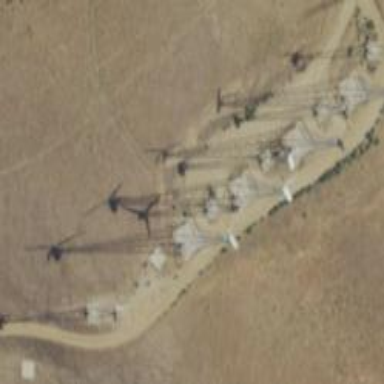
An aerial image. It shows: Wind generator powered by wind turbine.